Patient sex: M
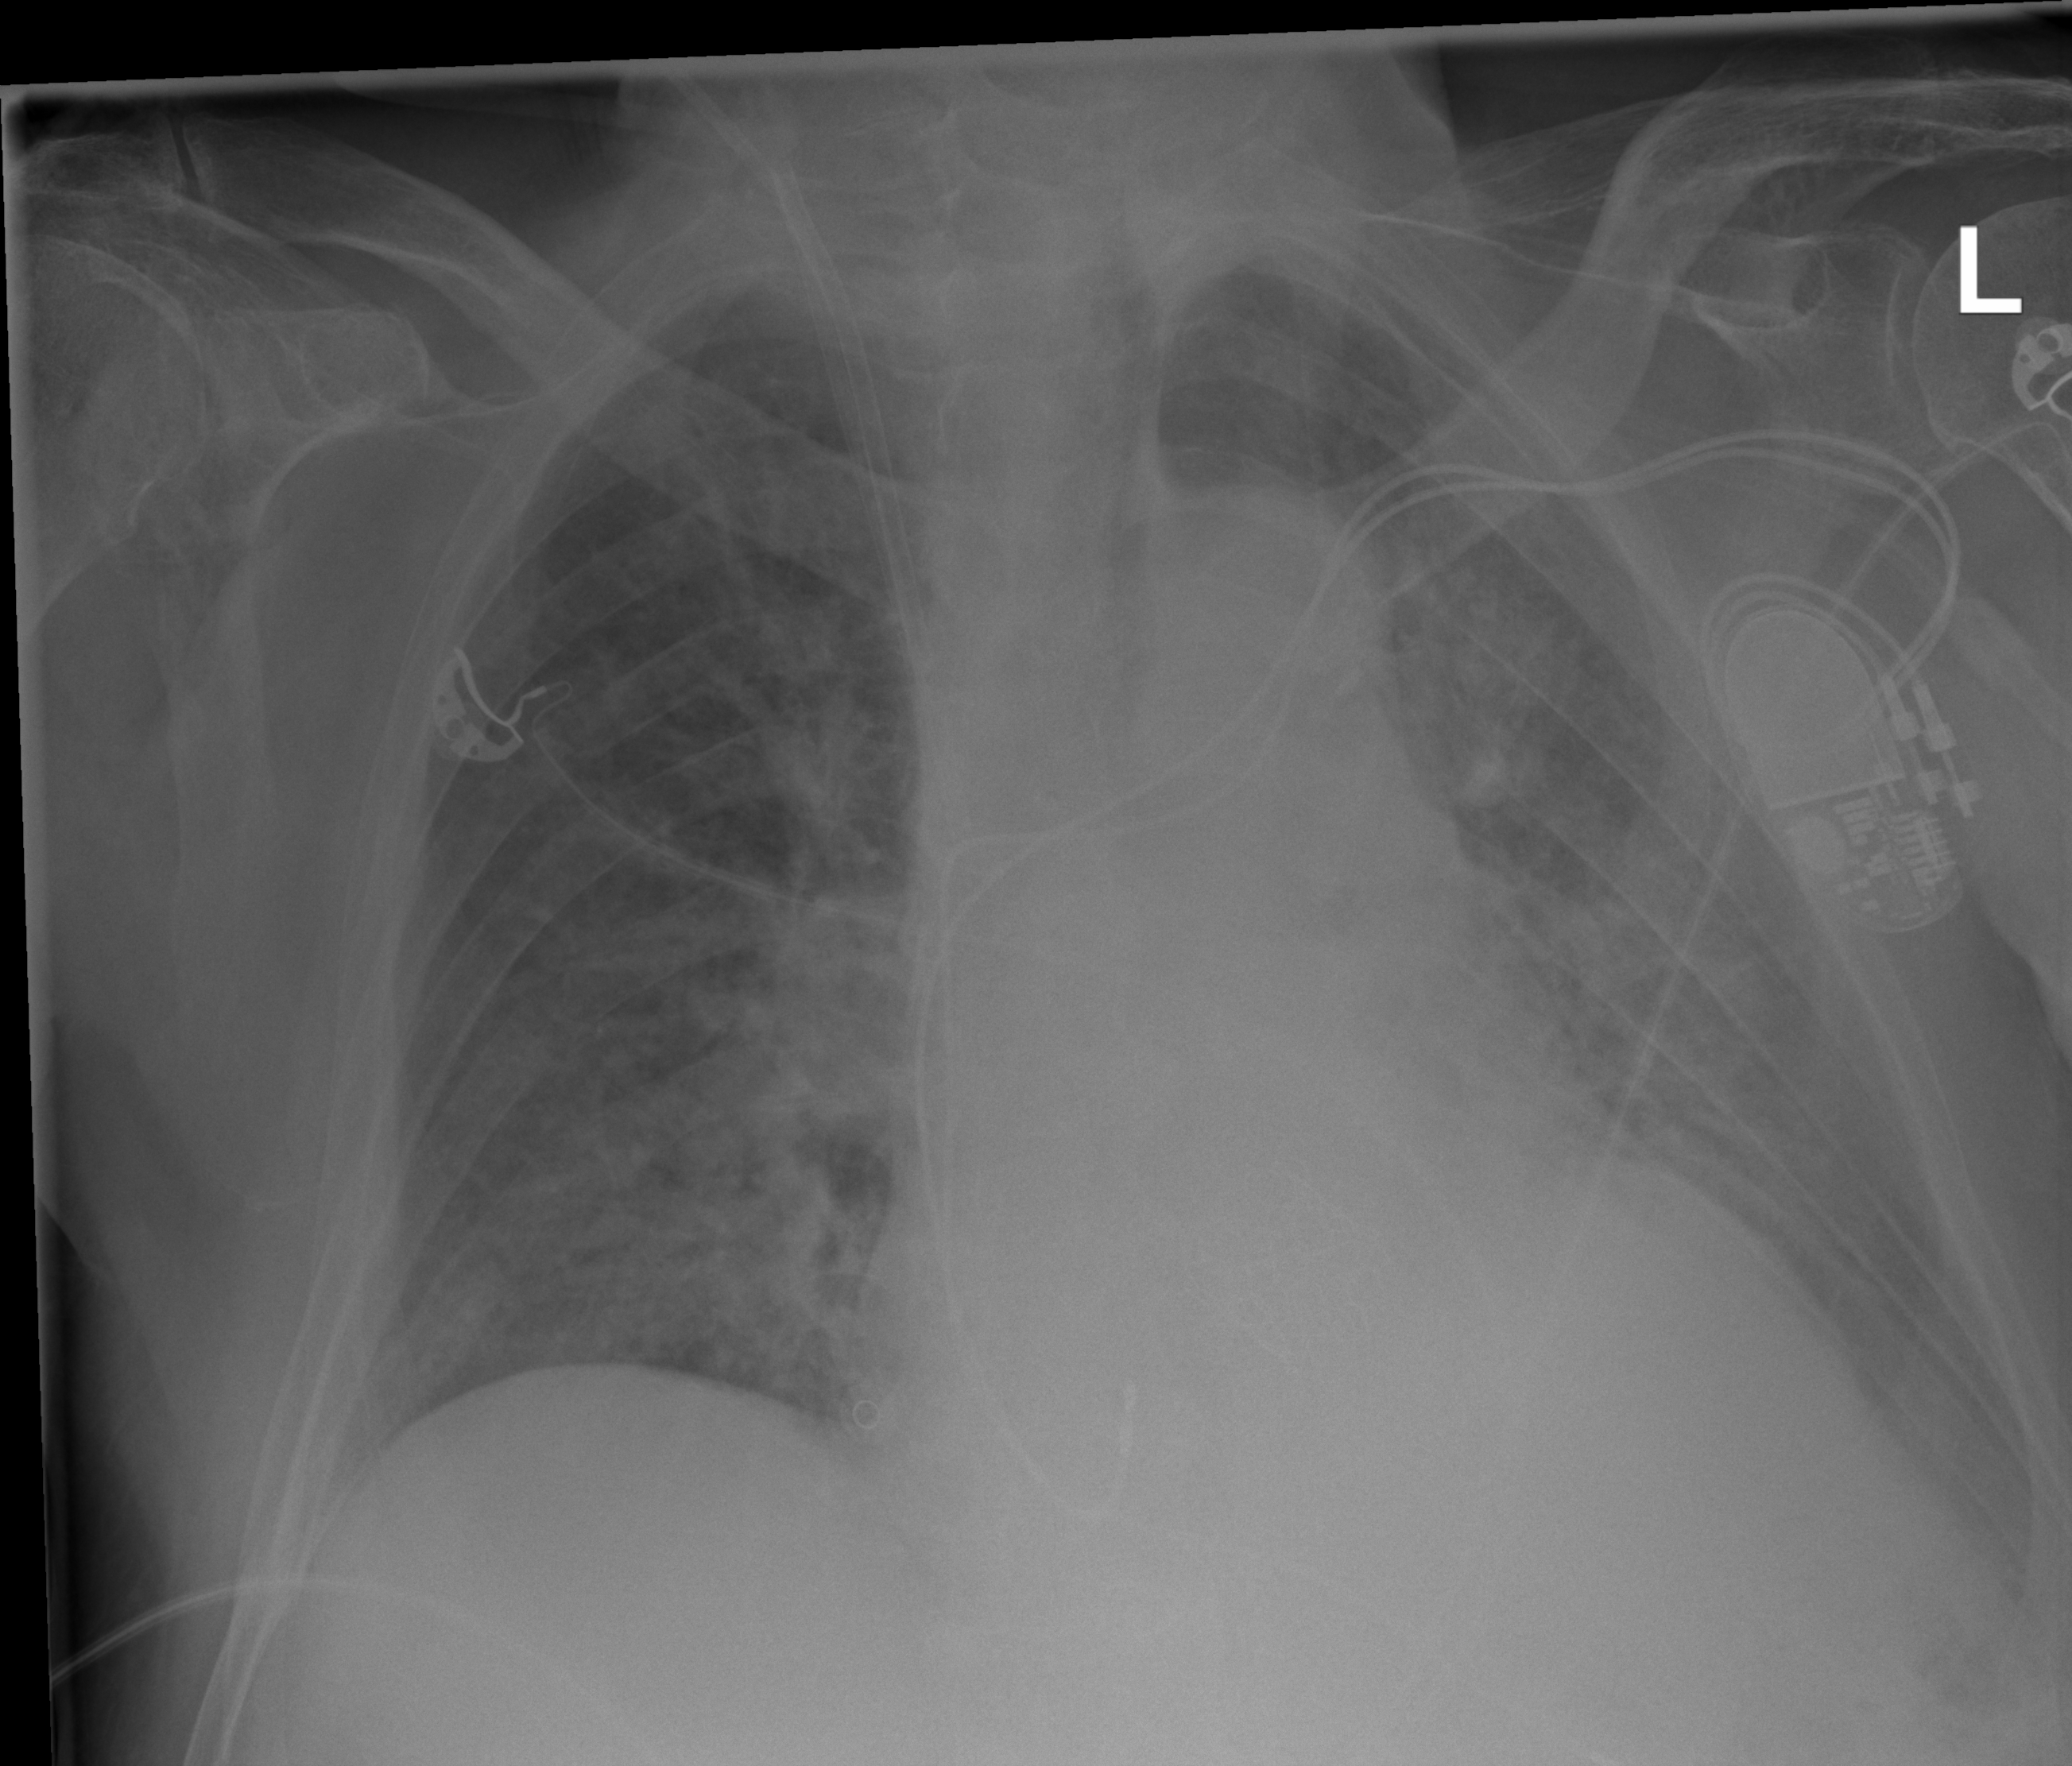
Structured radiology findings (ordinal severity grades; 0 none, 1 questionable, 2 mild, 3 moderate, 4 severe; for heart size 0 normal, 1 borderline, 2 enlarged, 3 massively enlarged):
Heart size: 2
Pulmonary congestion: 2
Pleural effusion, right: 0
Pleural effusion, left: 2
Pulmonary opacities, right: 2
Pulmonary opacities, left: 2
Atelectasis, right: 2
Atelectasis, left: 2